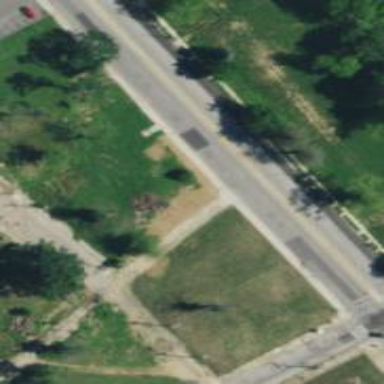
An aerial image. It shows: Pedestrian road with concrete surface.